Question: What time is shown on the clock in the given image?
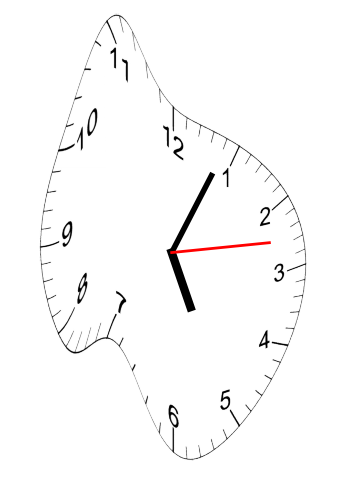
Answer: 05:04:13